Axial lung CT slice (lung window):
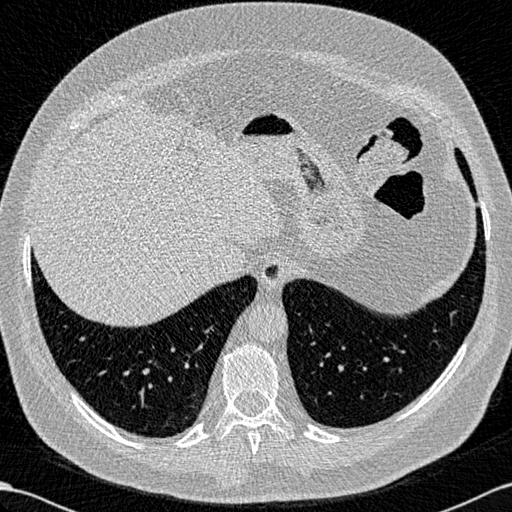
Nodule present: no